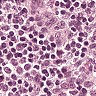
Metastatic tissue present: no